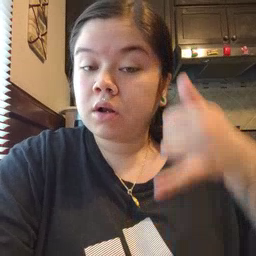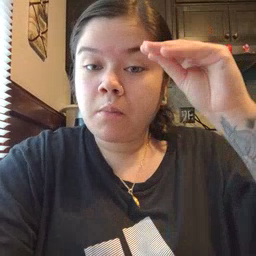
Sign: cowboy